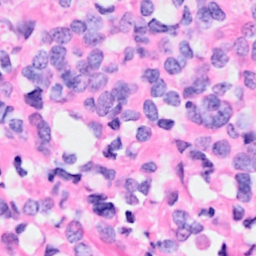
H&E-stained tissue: Breast